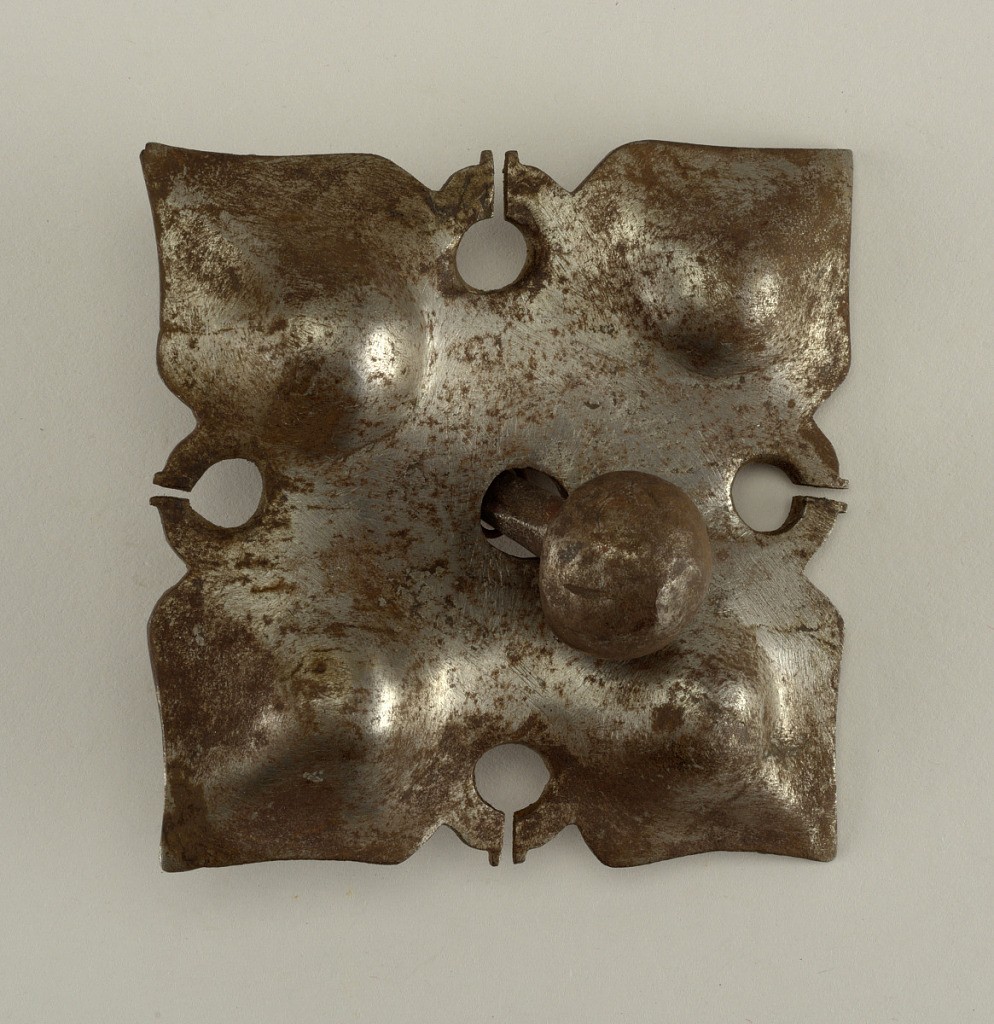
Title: Decorative door boss and nail
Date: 16th–17th century
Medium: Wrought iron
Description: Square type, pierced and embossed with wrought lines. Quadrant leaf design based on old examples. Round nail head on square shank.